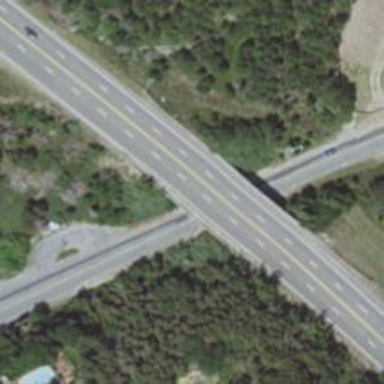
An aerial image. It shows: Motorway bridge with expressway features.